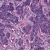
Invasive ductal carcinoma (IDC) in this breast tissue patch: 1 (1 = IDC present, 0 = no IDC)